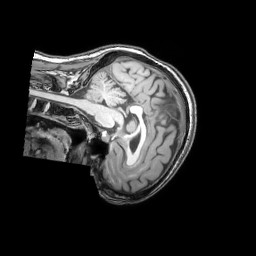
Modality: T1w
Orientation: sagittal
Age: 44
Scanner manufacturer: philips
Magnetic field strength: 3 T
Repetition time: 0.007 s
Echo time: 0.003501 s